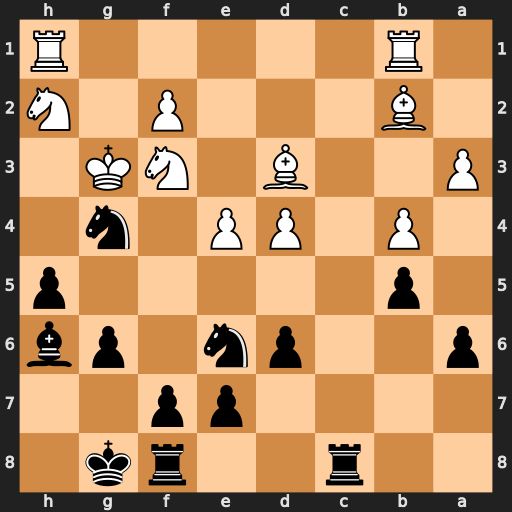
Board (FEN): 2r2rk1/4pp2/p2pn1pb/1p5p/1P1PP1n1/P2B1NK1/1B3P1N/1R5R
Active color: b
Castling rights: -
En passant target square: -
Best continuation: Bf4+ Kg2 Bxh2